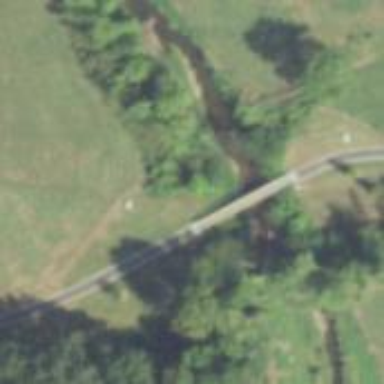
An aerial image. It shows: Path with asphalt surface on truss bridge.